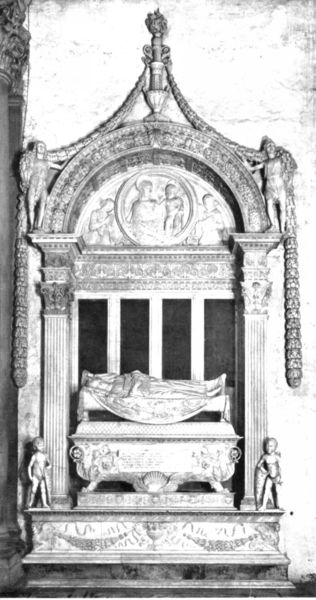
Titel: Grabmal für Carlo Marsuppini
Künstler: Desiderio da Settignano
Standort: Florenz, S. Croce (EU - I - Toskana)
Schlagwörter: weiß, marmor, schwarz, säule, säulen, stein, tod, tot, innenraum, kirche, girlande, tondo, engel, putto, skulptur, relief, bogen, italien, knaben, pilaster, figuren, rundbogen, bischof, könig, bett, liegend, foto, nische, medaillon, herrscher, pracht, fürst, kapitelle, geometrisch, sarg, grab, jesus, muschel, putten, putti, matia, grabmal, tympanon, architraph, sarkophag, rondo, epitaph, grablege, sterbebett, löwenfüße, liegefigur, epithaph, arkantusblatt, gisant, 1550, nischengrab, grabnische